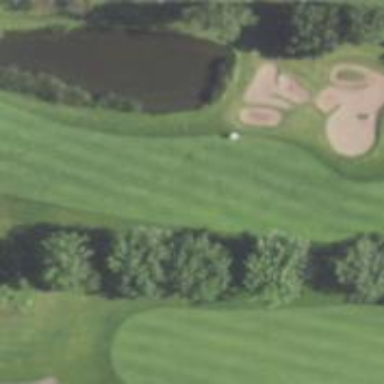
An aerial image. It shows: Golf hole.